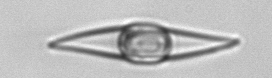
Label: Pleurosigma